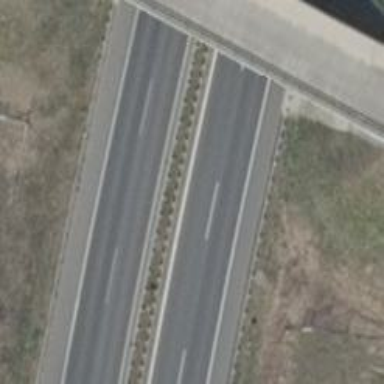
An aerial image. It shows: Asphalt trunk highway designated as motorroad.